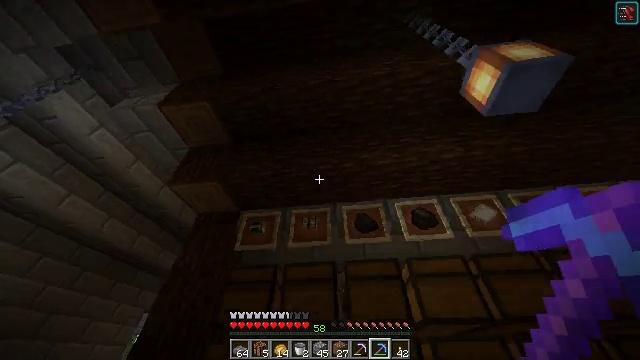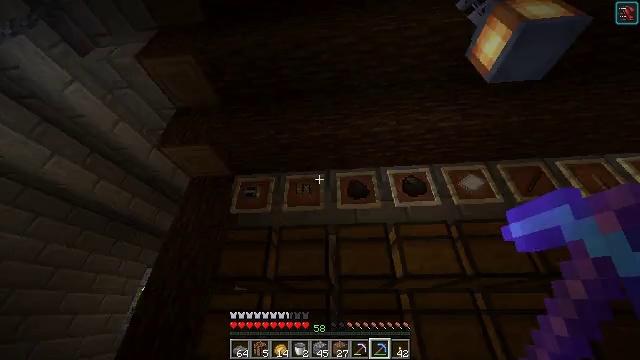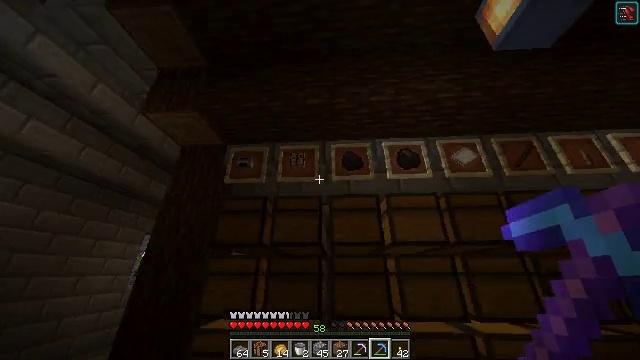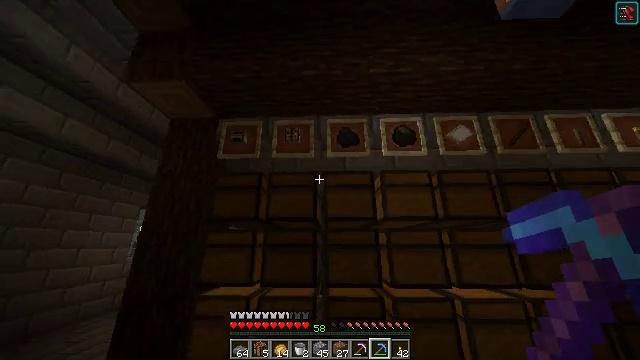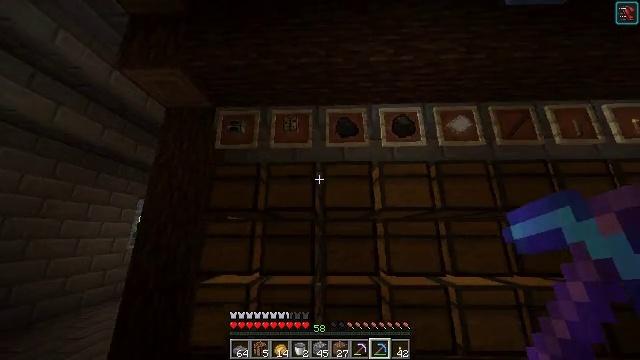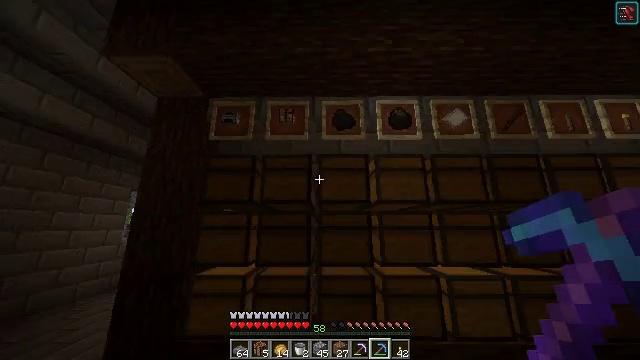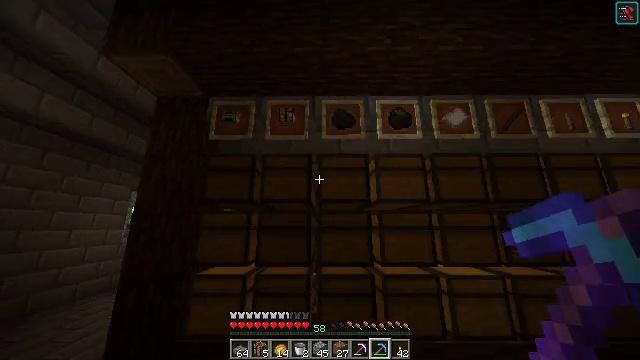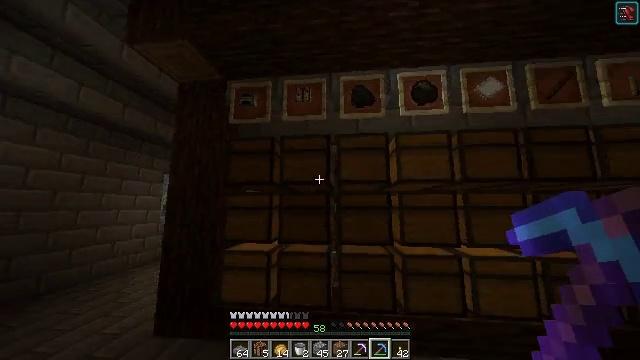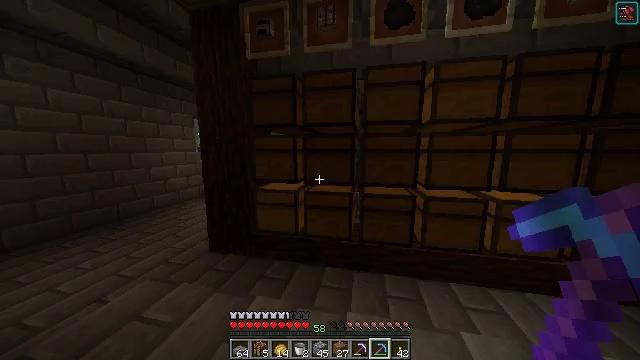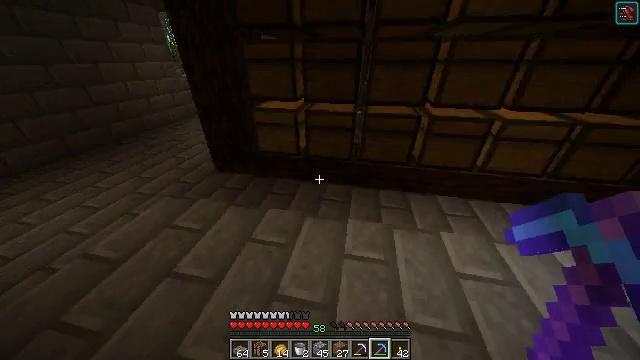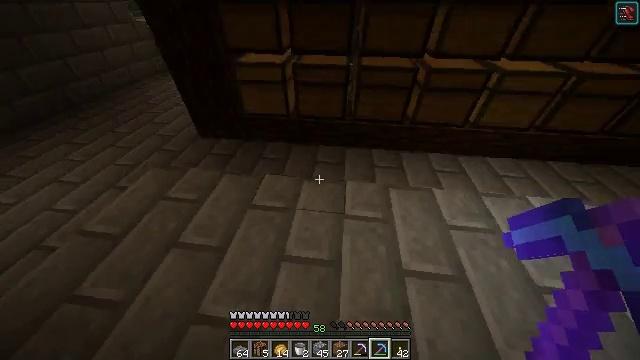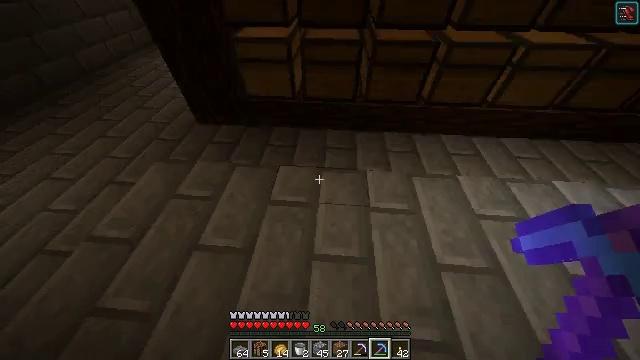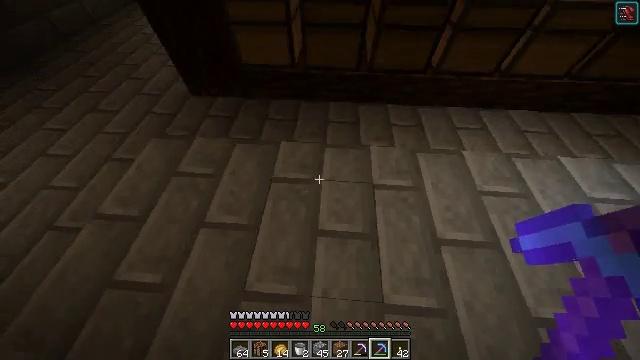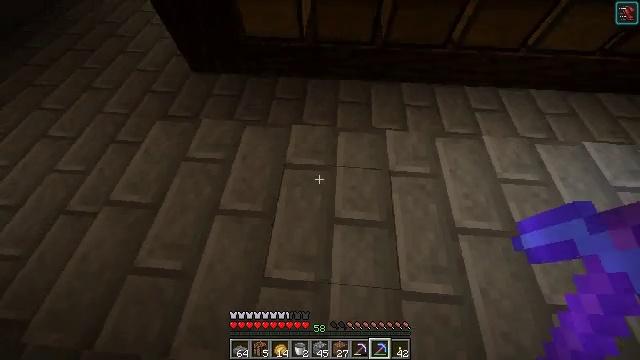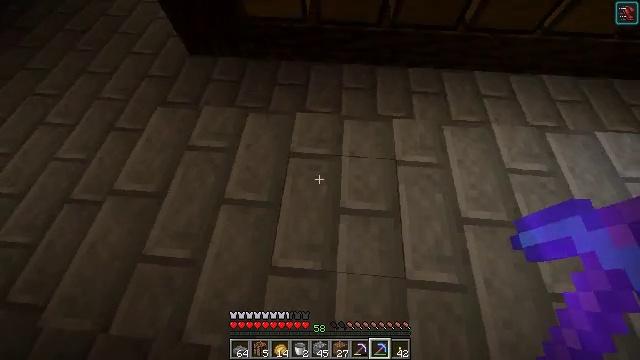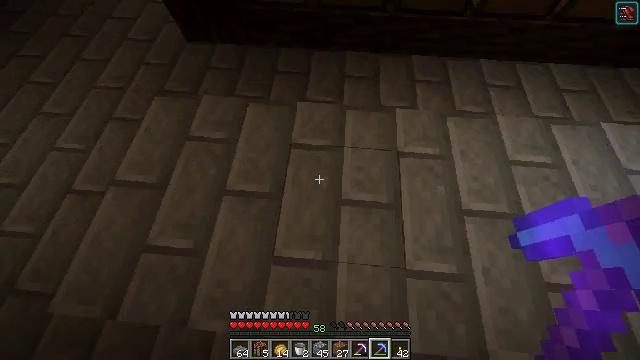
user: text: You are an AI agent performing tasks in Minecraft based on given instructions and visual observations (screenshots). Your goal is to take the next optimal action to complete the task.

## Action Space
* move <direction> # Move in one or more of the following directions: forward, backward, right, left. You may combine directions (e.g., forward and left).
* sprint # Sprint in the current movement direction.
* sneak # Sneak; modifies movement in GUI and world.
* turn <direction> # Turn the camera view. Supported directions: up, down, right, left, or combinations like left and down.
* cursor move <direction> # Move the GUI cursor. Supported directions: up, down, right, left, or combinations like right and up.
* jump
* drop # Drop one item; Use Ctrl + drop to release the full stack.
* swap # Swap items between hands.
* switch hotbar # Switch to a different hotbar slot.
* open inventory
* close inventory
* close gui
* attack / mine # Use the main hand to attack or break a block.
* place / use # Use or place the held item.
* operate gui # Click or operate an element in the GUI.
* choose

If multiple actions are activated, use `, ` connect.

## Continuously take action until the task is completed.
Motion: motion action
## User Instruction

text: Attack the torch to pick it up.
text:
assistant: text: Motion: turn right and down
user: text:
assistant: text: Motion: turn right and down
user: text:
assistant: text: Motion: turn right and down
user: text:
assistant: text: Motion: turn down
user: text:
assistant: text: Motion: turn right and down
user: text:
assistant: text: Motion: no_op
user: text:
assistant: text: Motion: turn left and down
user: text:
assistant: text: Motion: turn left and down
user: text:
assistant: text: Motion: move left, turn right and down
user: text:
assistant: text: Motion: move forward and move left, turn right and down
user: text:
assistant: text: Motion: move forward and move left, turn right and down
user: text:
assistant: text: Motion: turn down
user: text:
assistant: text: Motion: turn down
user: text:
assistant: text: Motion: turn down
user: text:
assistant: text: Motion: turn down
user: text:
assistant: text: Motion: turn down
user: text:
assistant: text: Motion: turn down
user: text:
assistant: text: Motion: move left, turn down
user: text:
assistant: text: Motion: move left, turn down
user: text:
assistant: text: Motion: move left
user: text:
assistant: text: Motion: no_op
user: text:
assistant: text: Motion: no_op
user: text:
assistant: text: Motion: no_op
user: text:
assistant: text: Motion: no_op
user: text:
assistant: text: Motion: move right
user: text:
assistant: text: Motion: move right, turn right
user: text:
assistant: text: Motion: move right
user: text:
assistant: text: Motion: move right
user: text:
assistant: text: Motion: no_op
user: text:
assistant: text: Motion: no_op